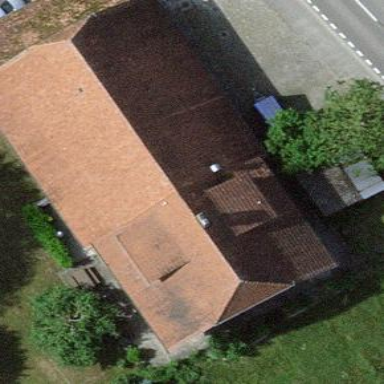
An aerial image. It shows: Farm building.